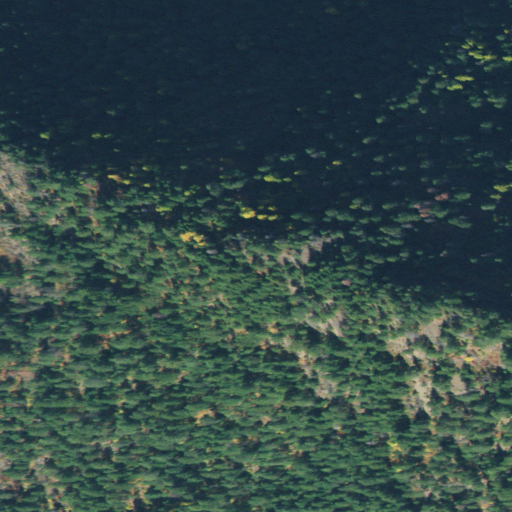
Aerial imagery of mountain in Idaho named Fleming Point containing only evergreen forest